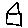
Label: house